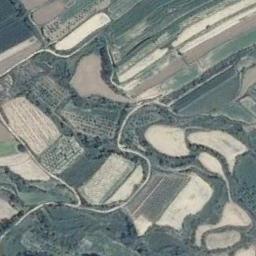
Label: terrace